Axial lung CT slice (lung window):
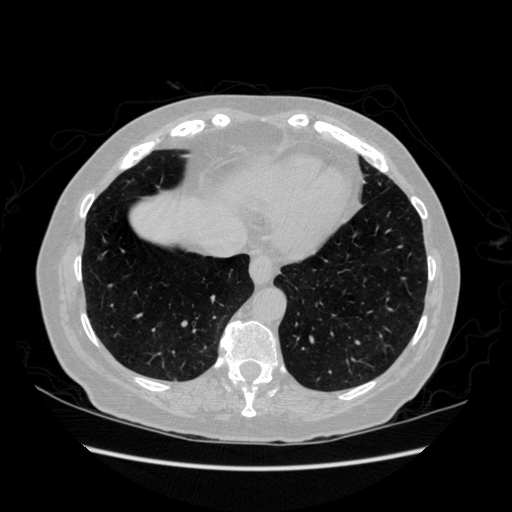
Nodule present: no